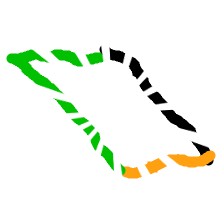
Shape: parallelogram